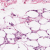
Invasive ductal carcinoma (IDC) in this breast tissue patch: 0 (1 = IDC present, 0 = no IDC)